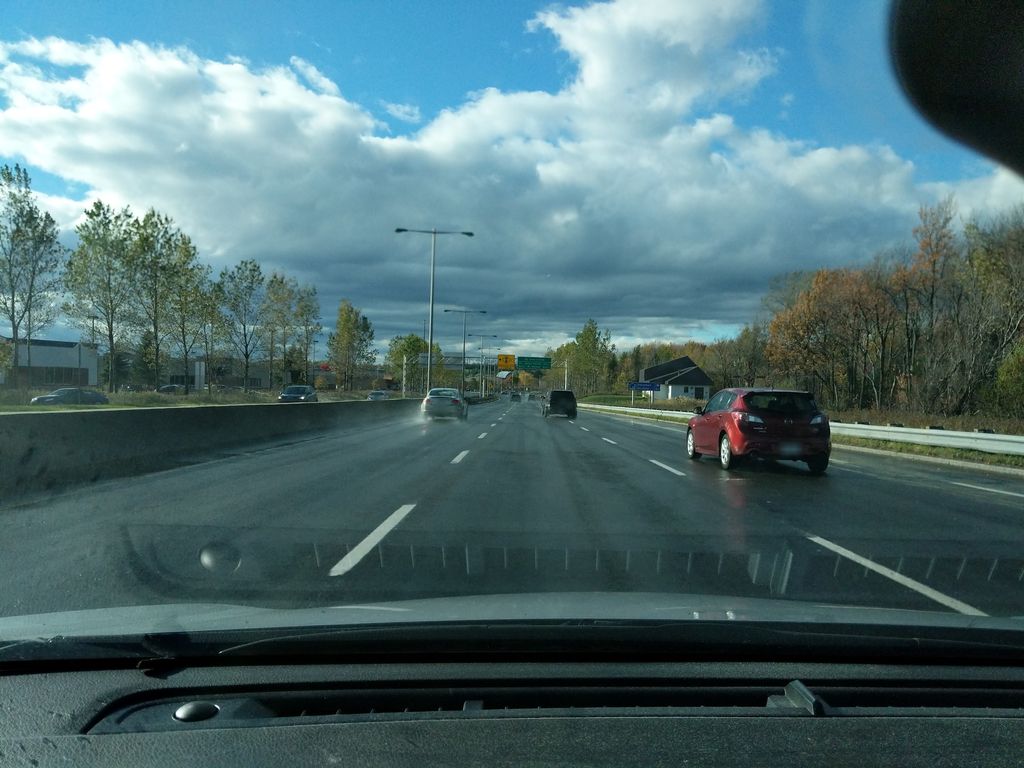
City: quebec_city